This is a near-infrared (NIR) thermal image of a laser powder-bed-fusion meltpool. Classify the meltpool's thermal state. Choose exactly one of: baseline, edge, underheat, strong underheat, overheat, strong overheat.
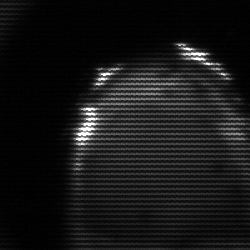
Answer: edge